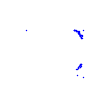
Particle: proton